Field crop: maize
Growth stage: 2
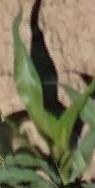
Species: maize